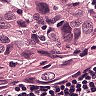
Metastatic tissue present: yes